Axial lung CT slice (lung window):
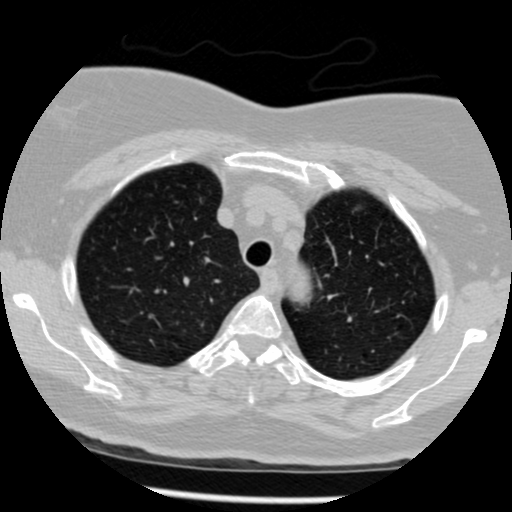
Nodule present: no